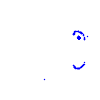
Particle: pion